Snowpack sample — Snodgrass Mountain, Crested Butte, Colorado (2/4/25, 12:06 PM MST)
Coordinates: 38.923, -106.968
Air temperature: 35 °F
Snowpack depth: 80 cm
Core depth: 80 cm
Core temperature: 32 °F
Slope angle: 14°, slope face: 78°
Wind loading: low
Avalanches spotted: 0
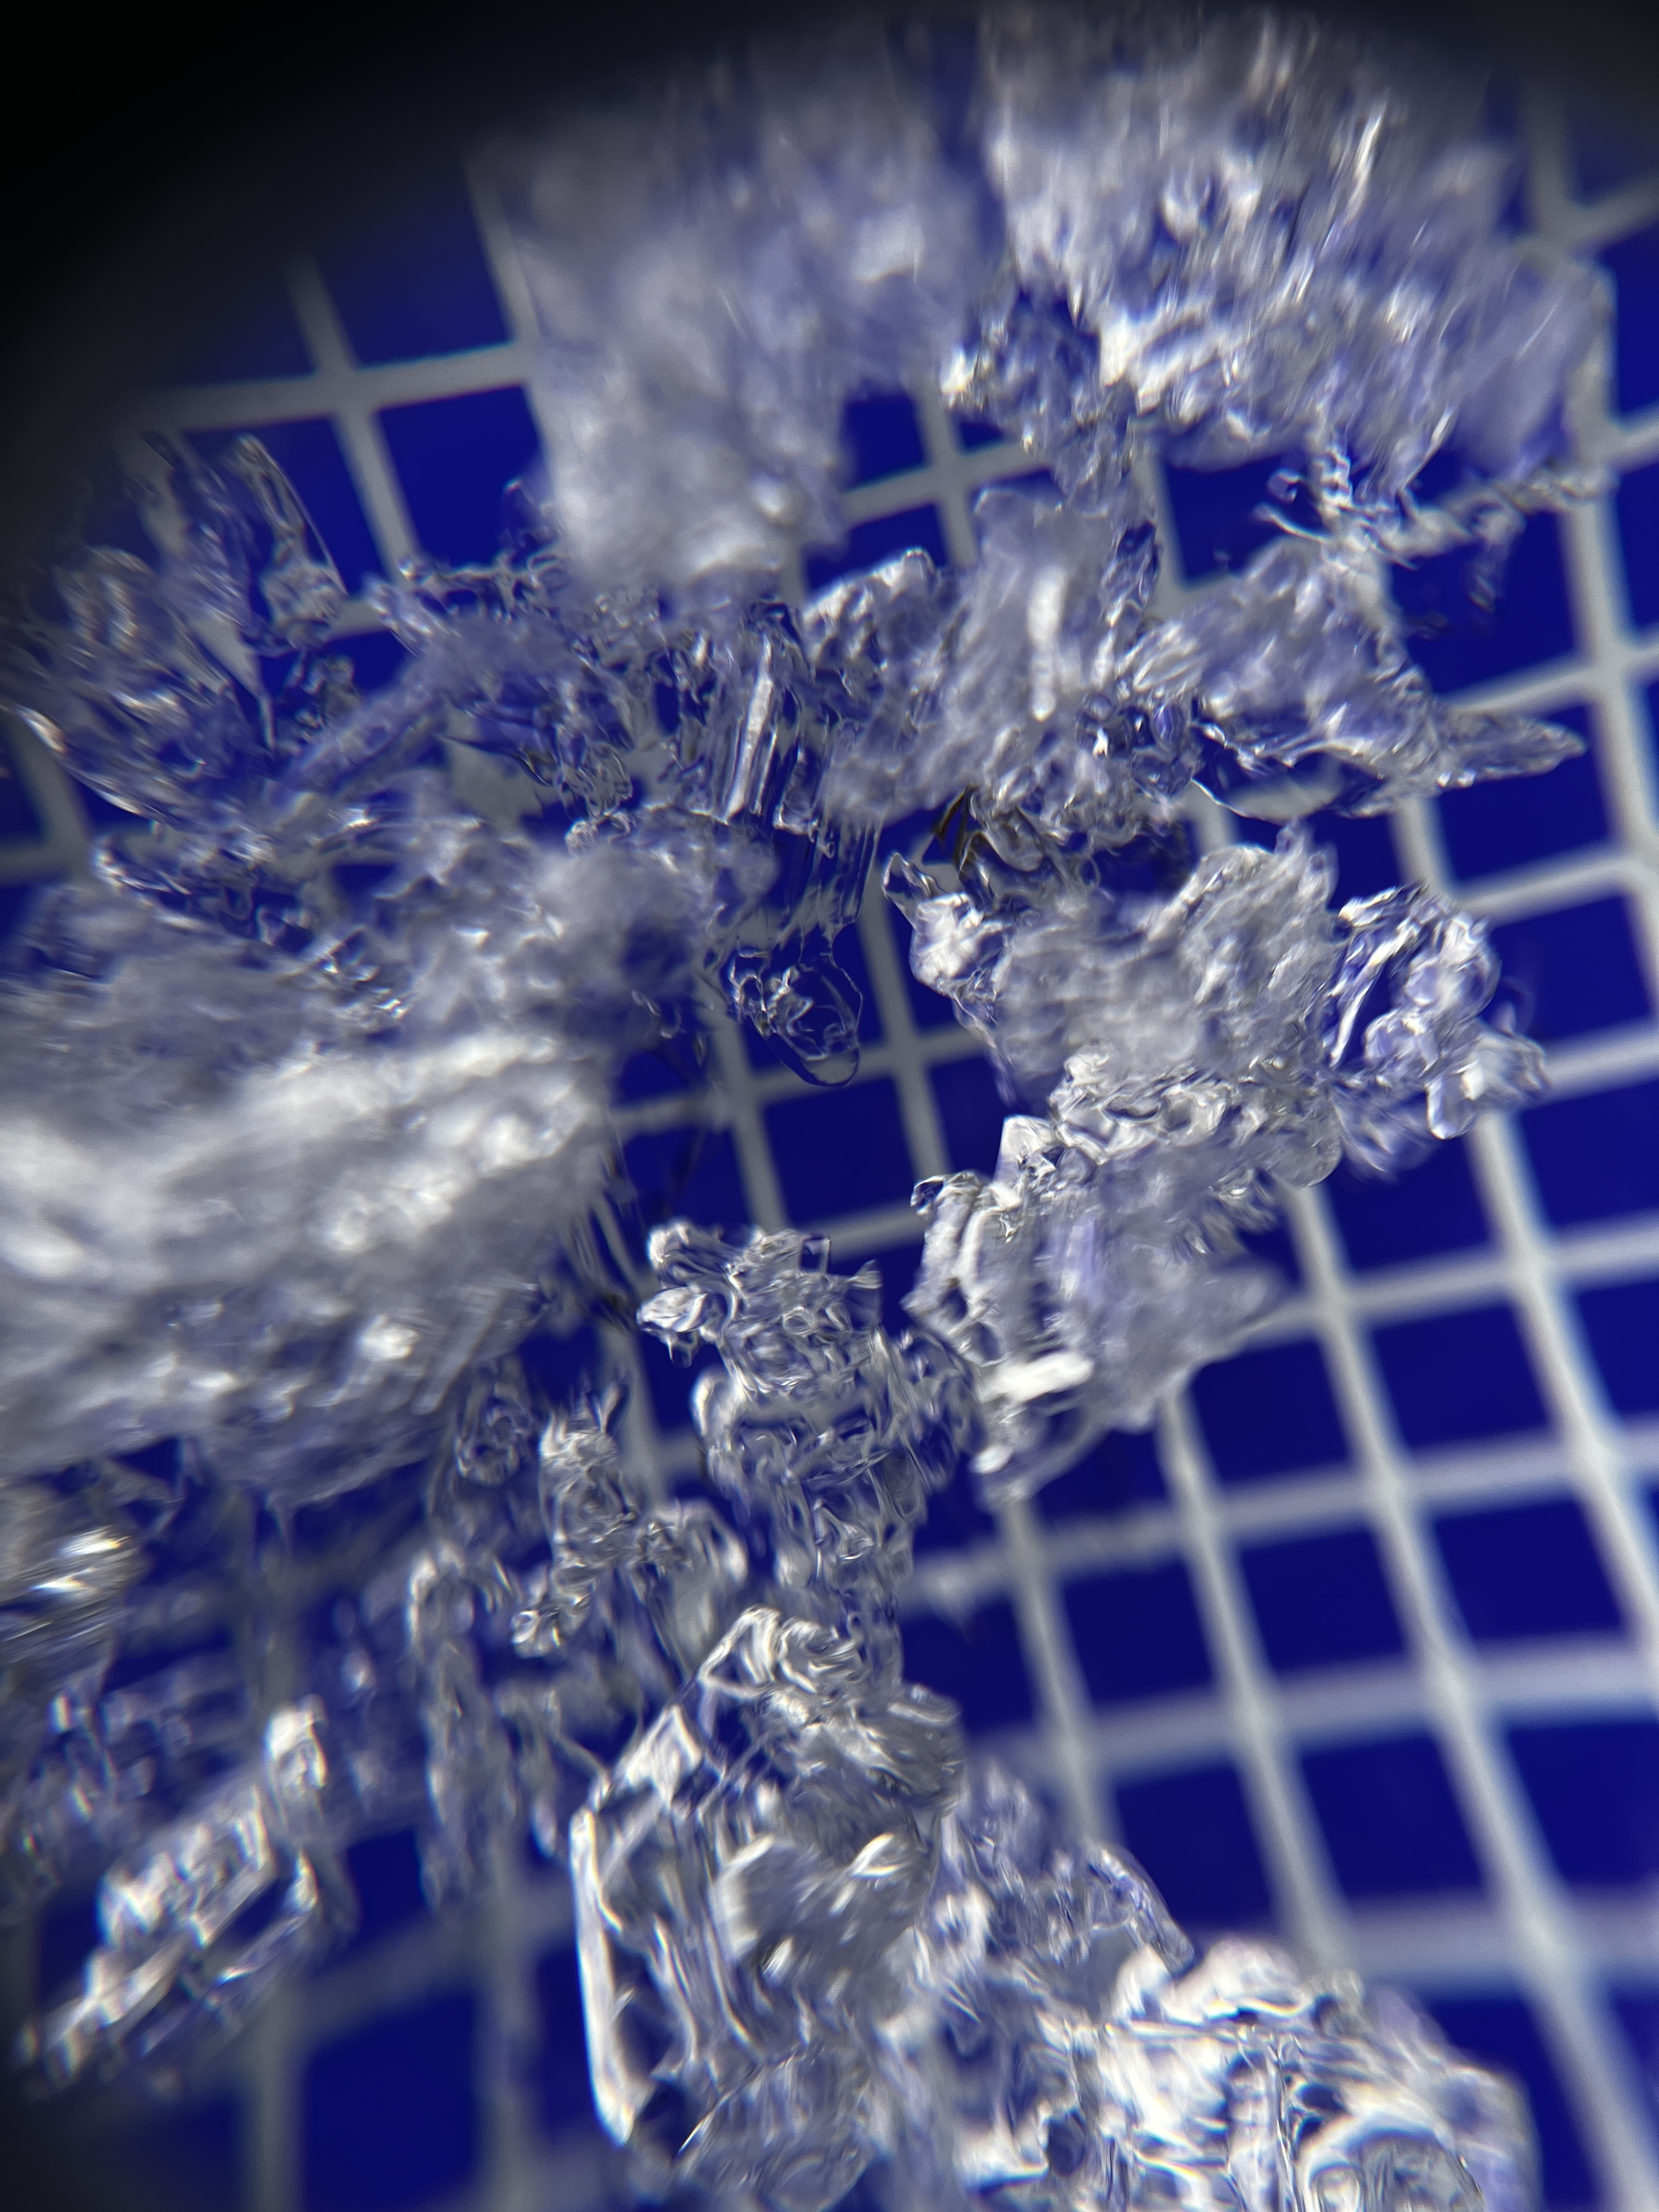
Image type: magnified_profile
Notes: No avalanches nearby, unusually warm weather for the last month reported by residents, Collected 25 yards from treeline